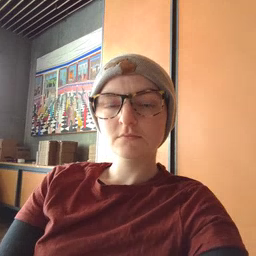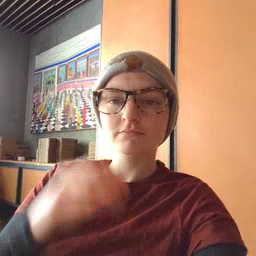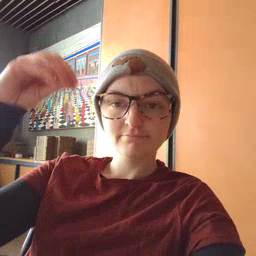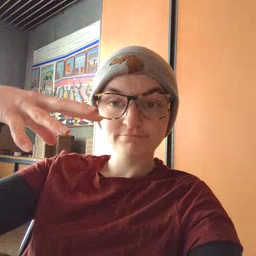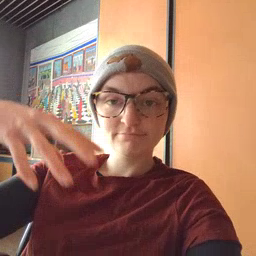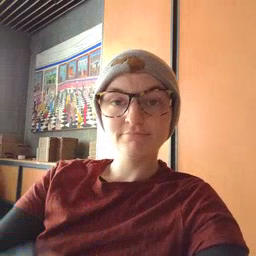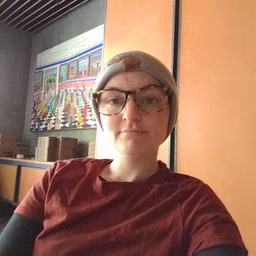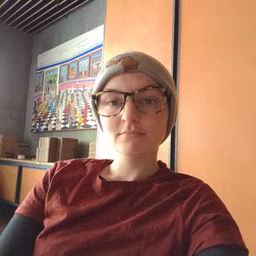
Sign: lamp